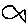
Label: fish